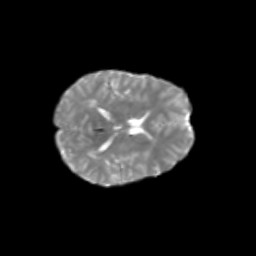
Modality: T2w
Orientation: axial
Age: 31
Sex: female
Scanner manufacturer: siemens
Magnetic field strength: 3 T
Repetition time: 1.8 s
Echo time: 0.07 s